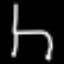
Label: chair